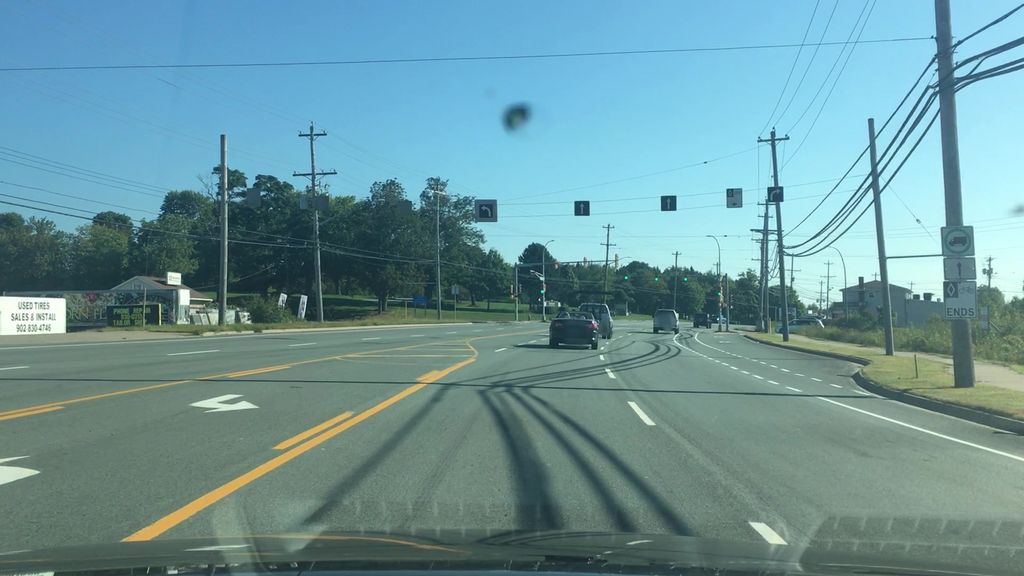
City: halifax